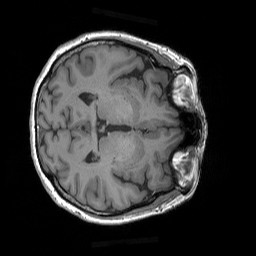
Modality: T1w
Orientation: axial
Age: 71
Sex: female
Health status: healthy
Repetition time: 1.9 s
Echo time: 0.00252 s